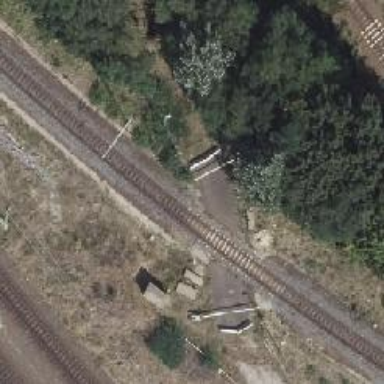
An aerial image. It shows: Level crossing at the railway with full barrier.